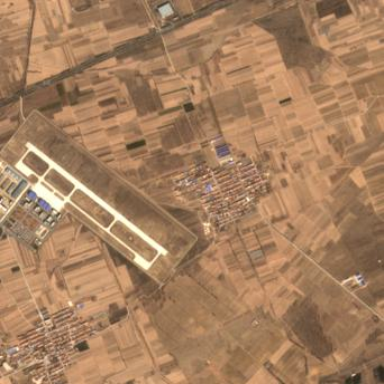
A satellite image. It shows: Military aerodrome.